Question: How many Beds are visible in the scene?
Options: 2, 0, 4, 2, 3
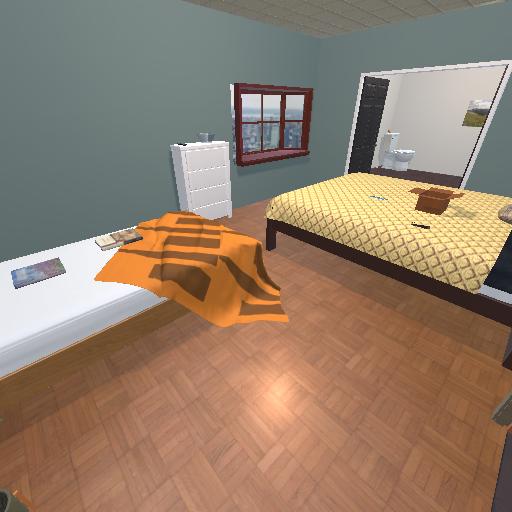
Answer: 2